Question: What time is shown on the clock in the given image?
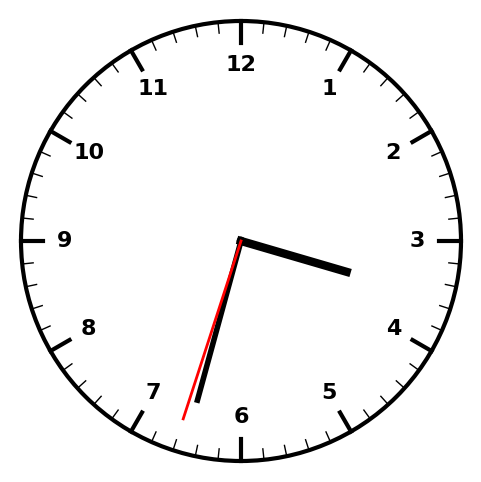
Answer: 03:32:33